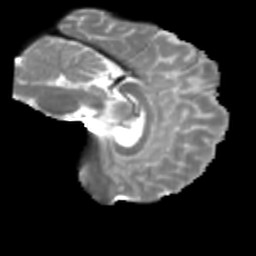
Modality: T2w
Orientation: sagittal
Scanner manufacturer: siemens
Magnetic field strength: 3 T
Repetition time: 4 s
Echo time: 0.0594 s